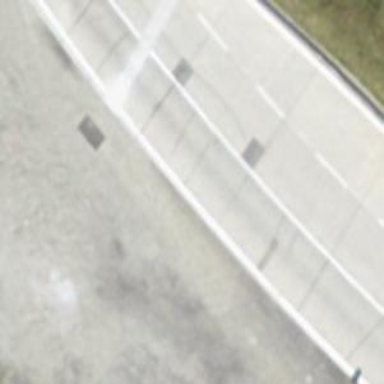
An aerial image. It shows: Asphalt road classified as primary highway.